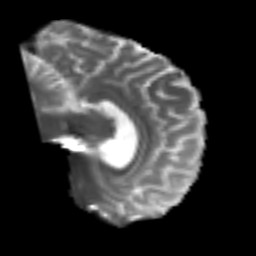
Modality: T2w
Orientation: sagittal
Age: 41
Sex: male
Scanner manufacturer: siemens
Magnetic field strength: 3 T
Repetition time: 4.987 s
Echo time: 0.0792 s